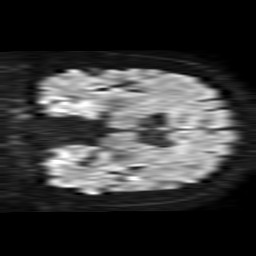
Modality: TRACE
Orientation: coronal
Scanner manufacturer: philips
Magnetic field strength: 1.5 T
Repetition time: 4.322 s
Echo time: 0.1103 s